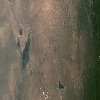
Label: land